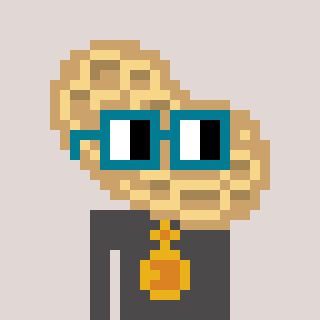
a pixel art character with square dark green glasses, a peanut-shaped head and a grayscale-colored body on a warm background